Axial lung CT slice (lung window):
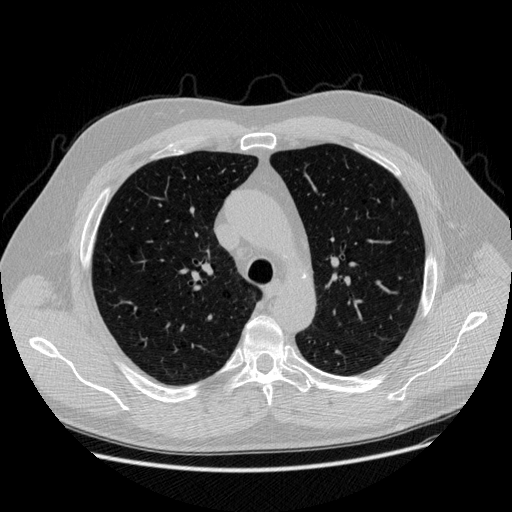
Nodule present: no